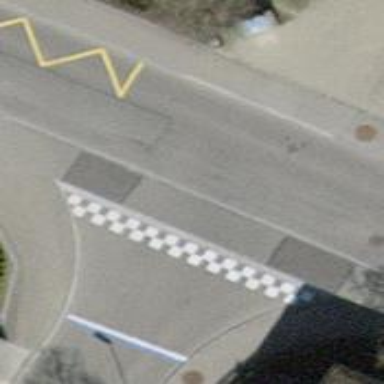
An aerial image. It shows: Unmarked crossing with traffic calming table on the road.